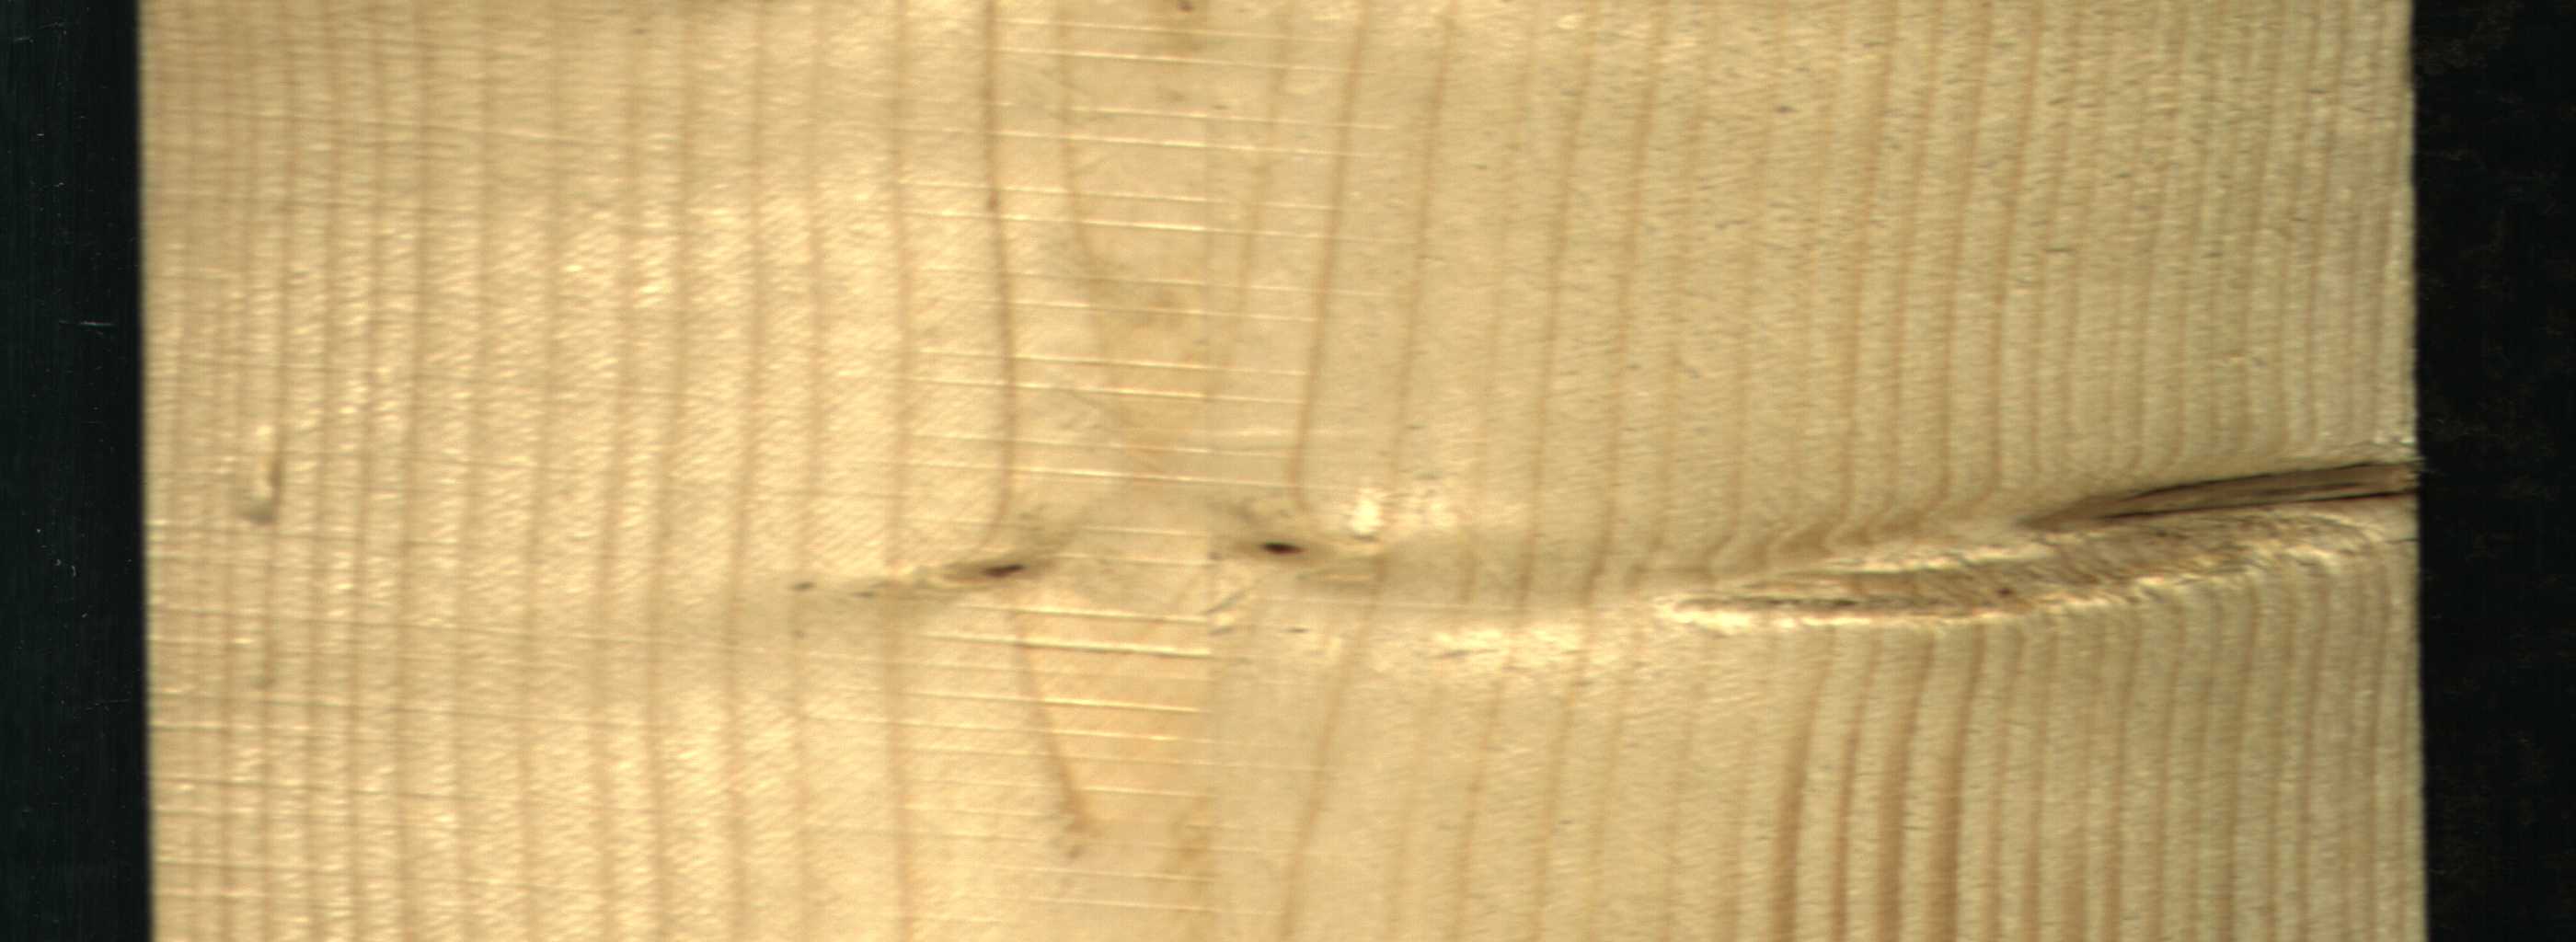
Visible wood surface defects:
Dead_Knot
Live_Knot
Live_Knot